Question: I'm trying to get <URL>. however holoeverwhere requires me to set 'android:theme="@style/Holo.Theme"' whereas the number picker requires 'android:theme="@style/SampleTheme.Light"'. I'm not very familiar with styles and themes yet, what are my options? Right now the number picker displays incorrectly:

PS. I need backwards comp. till 2.2 and would prefer keeping the holo theme
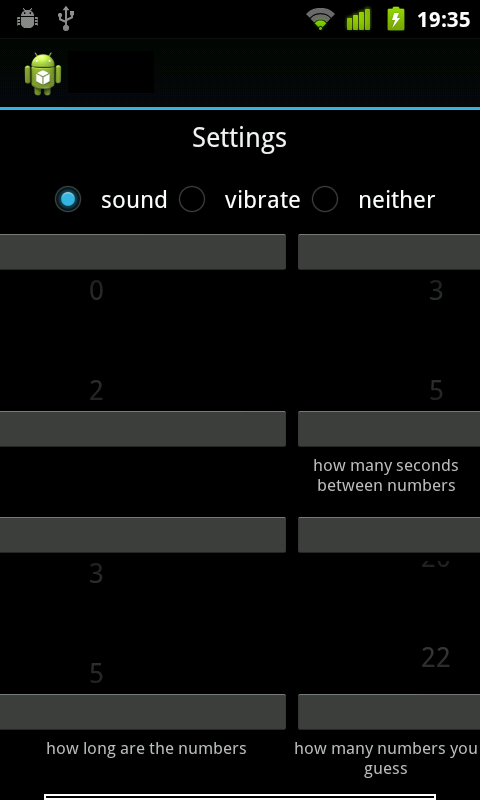
Answer: There is a built in NumberPicker in HoloEverywhere.
You can test it with the demo application.
'''
org.holoeverywhere.widget.NumberPicker
'''
Here is a link to the source code:
<URL>
MOVED TO: <URL>
Maybe there is a way to use Simons widget on a dark theme, should be possible.